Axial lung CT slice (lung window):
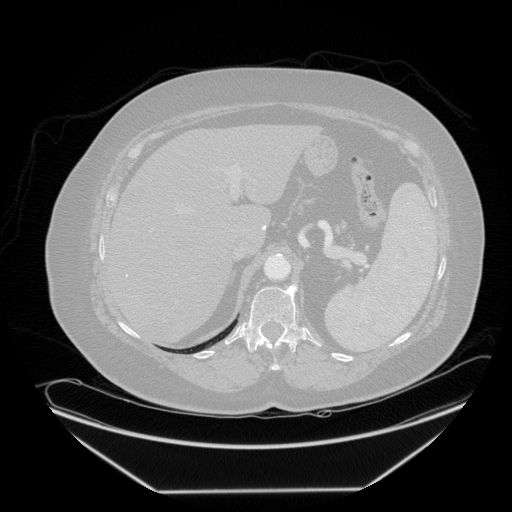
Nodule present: no